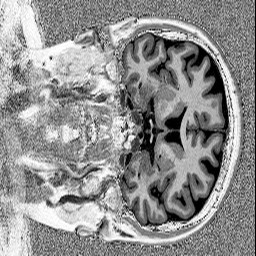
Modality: MP2RAGE
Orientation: coronal
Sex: female